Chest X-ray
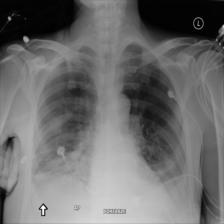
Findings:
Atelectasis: positive
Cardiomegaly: negative
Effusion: positive
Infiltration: positive
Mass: negative
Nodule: negative
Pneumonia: negative
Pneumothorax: negative
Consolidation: negative
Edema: negative
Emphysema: negative
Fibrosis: negative
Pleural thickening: negative
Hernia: negative